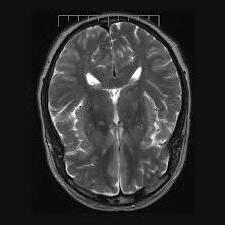
Label: notumor